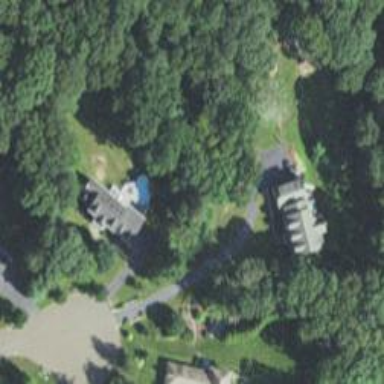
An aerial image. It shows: Residential driveway serving as service road.